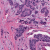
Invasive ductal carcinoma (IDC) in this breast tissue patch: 1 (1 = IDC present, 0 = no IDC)